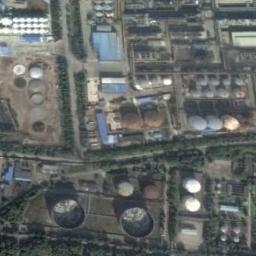
Label: storage tanks